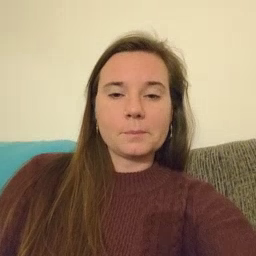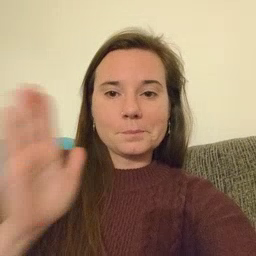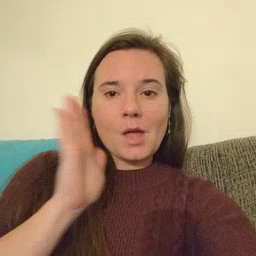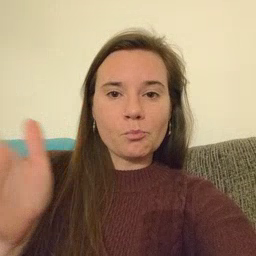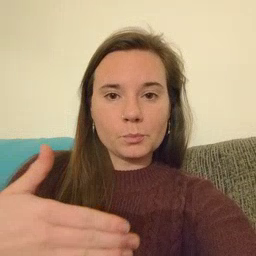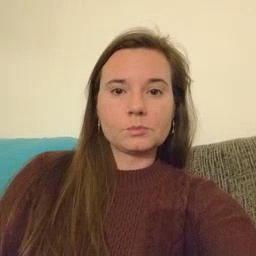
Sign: bedroom